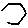
Label: hexagon